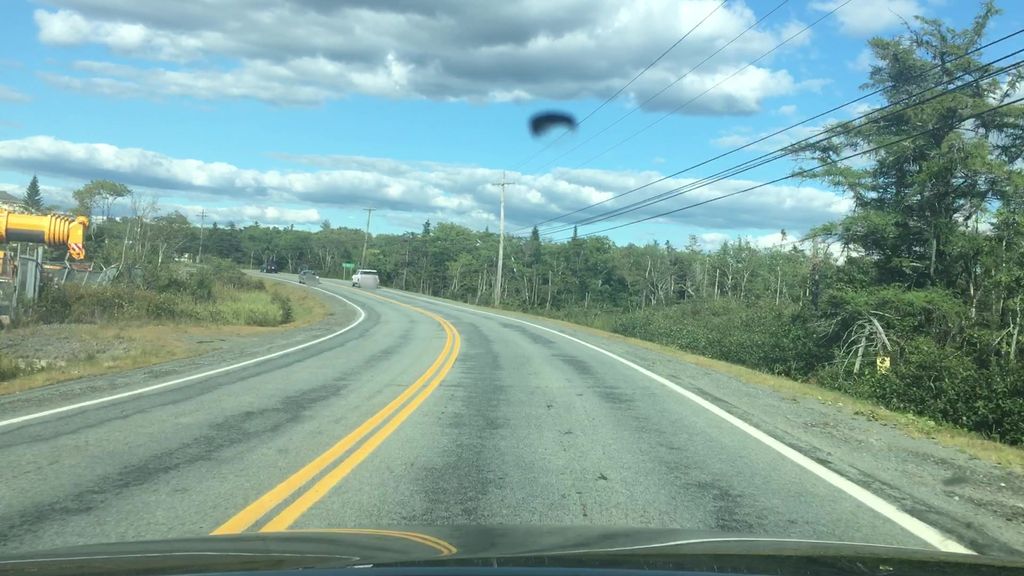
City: halifax